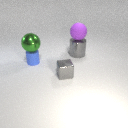
small gray metal cube in front of small blue rubber cylinder